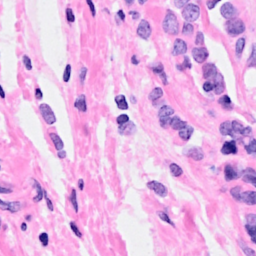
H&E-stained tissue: Breast